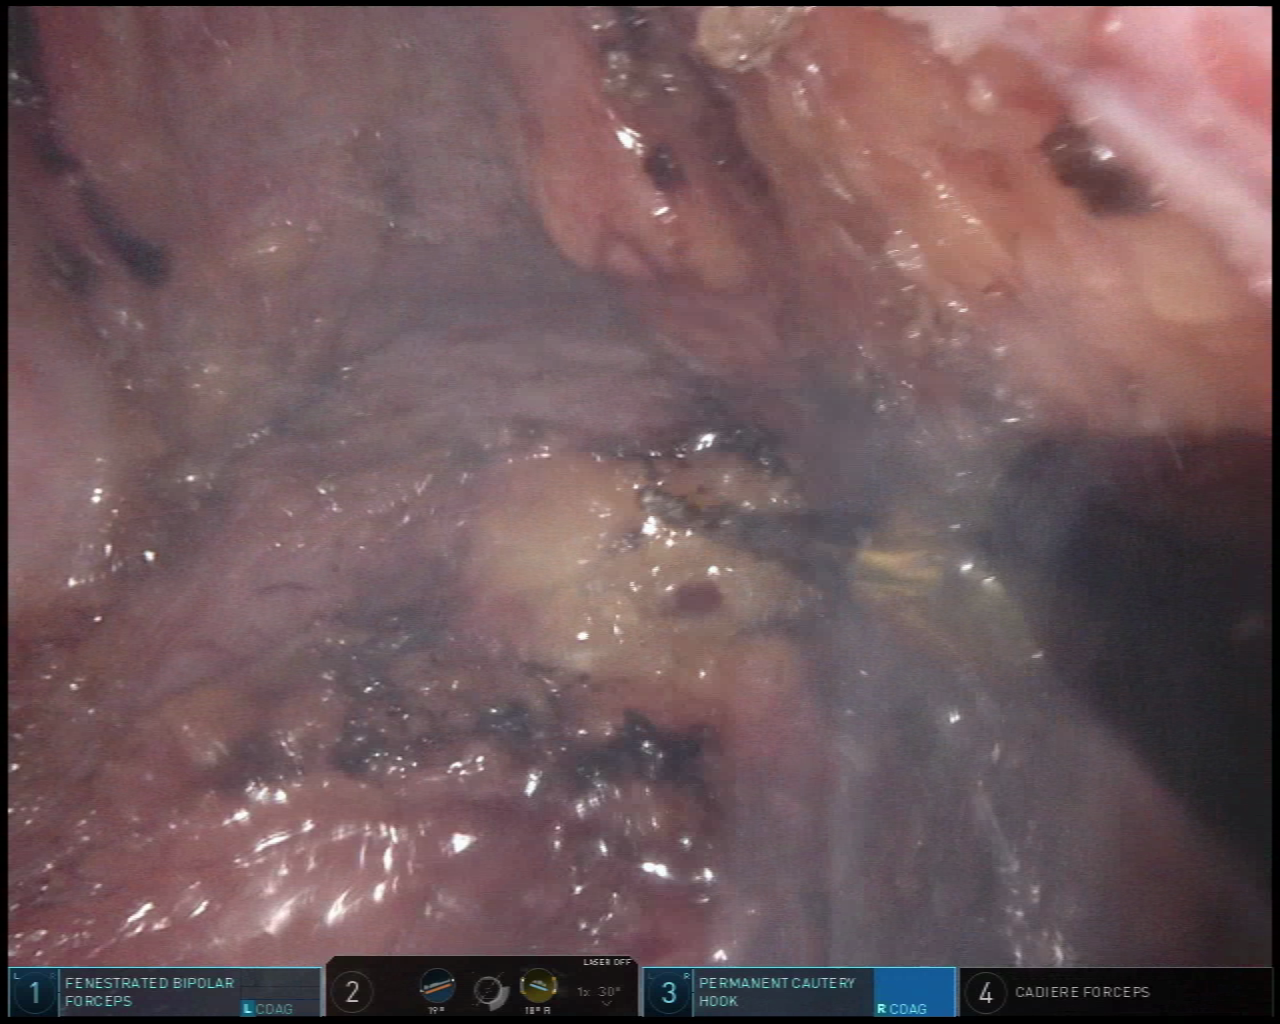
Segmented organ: vesicular_glands
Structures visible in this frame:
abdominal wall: no
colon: no
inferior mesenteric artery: no
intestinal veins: no
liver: no
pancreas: no
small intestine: no
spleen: no
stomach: no
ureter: no
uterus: no
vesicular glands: yes